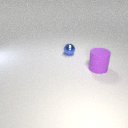
large purple rubber cylinder to the right of small blue metal sphere